Interaction volume radius: 5 \u00c5
Interaction volume height: 15 \u00c5
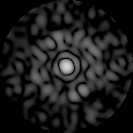
Disorder parameter: 0.8679